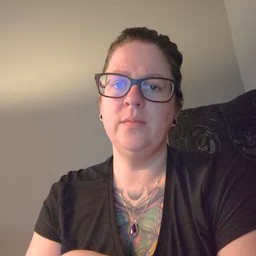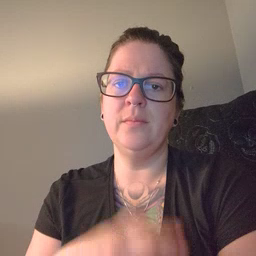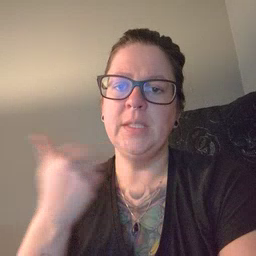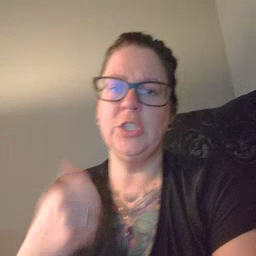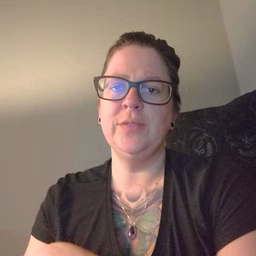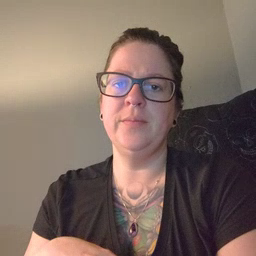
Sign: better